Question: I am using FFmpeg to encode and mux raw YUV frames into a .mp4 file. This worked great until I tried to use more exotic resolution like 1440x1080:

After checking my code and updating FFmpeg to the newest nightly build I, i created this mcve:
'''
#include <iostream>
extern "C" {
#include <libavutil/channel_layout.h>
#include <libavutil/opt.h>
#include <libavutil/mathematics.h>
#include <libavutil/timestamp.h>
#include <libavformat/avformat.h>
#include <libswscale/swscale.h>
#include <libswresample/swresample.h>
}
#define STREAM_PIX_FMT AV_PIX_FMT_YUV420P
using namespace std;
struct FFmpegEncoder {
AVStream *avStream;
AVFormatContext *avFormatContext;
AVOutputFormat *avOutputFormat;
AVCodecContext *avCodecContext;
AVCodec *avCodec;
int64_t nextFrameIndex = 0;
AVFrame *frame;
void open(int width, int height, int fps, const char* path);
virtual void encode(AVFrame* frame, int frameLength);
virtual void close();
FFmpegEncoder();
};
void fill_yuv_image3(unsigned char **pict, int frame_index, int width, int height) {
int x, y, i;
i = frame_index;
for (y = 0; y < height; y++)
for (x = 0; x < width; x++)
pict[0][y * width + x] = x + y + i * 3;
for (y = 0; y < height / 2; y++) {
for (x = 0; x < width / 2; x++) {
pict[1][y * (width / 2) + x] = 128 + y + i * 2;
pict[2][y * (width / 2) + x] = 64 + x + i * 5;
}
}
}
void FFmpegEncoder::open(int width, int height, int fps, const char* filename) {
avformat_alloc_output_context2(&avFormatContext, NULL, NULL, filename);
avOutputFormat = avFormatContext->oformat;
avCodec = avcodec_find_encoder(AV_CODEC_ID_H264);
avStream = avformat_new_stream(avFormatContext, NULL);
avStream->id = avFormatContext->nb_streams - 1;
avCodecContext = avcodec_alloc_context3(avCodec);
avCodecContext->codec_id = AV_CODEC_ID_H264;
avCodecContext->bit_rate = width * height * fps;
avCodecContext->width = width;
avCodecContext->height = height;
avStream->time_base.den = fps;
avStream->time_base.num = 1;
avCodecContext->time_base = avStream->time_base;
avCodecContext->gop_size = 15;
avCodecContext->pix_fmt = STREAM_PIX_FMT;
avCodecContext->thread_count = 16;
if (avFormatContext->oformat->flags & AVFMT_GLOBALHEADER) {
avCodecContext->flags |= AV_CODEC_FLAG_GLOBAL_HEADER;
}
avcodec_open2(avCodecContext, avCodec, NULL);
frame = av_frame_alloc();
frame->format = avCodecContext->pix_fmt;
frame->width = avCodecContext->width;
frame->height = avCodecContext->height;
av_frame_get_buffer(frame, 0);
avcodec_parameters_from_context(avStream->codecpar, avCodecContext);
av_dump_format(avFormatContext, 0, filename, 1);
avio_open(&avFormatContext->pb, filename, AVIO_FLAG_WRITE);
avformat_write_header(avFormatContext, NULL);
}
void FFmpegEncoder::encode(AVFrame* frame, int _frameLength) {
AVPacket* pkt = new AVPacket();
av_init_packet(pkt);
frame->pts = nextFrameIndex++;
avcodec_send_frame(avCodecContext, frame);
if (avcodec_receive_packet(avCodecContext, pkt) == 0) {
av_packet_rescale_ts(pkt, avCodecContext->time_base, avStream->time_base);
pkt->stream_index = avStream->index;
av_write_frame(avFormatContext, pkt);
}
delete pkt;
}
void FFmpegEncoder::close() {
av_write_trailer(avFormatContext);
avcodec_free_context(&avCodecContext);
av_frame_free(&frame);
if (!(avOutputFormat->flags & AVFMT_NOFILE)) {
avio_closep(&avFormatContext->pb);
}
avformat_free_context(avFormatContext);
}
FFmpegEncoder::FFmpegEncoder() {
}
int main(int argc, char **argv) {
FFmpegEncoder encoder;
int width = 1440; //when using 1920 here it works fine
int height = 1080;
encoder.open(width, height, 30, "testoutput.mp4");
int frameCount = 200;
//Allocate testframes
unsigned char*** frames = new unsigned char**[frameCount];
for (int i = 0; i < frameCount; i++) {
frames[i] = new unsigned char*[3];
frames[i][0] = new unsigned char[width * height];
frames[i][1] = new unsigned char[(width / 2) * (height / 2)];
frames[i][2] = new unsigned char[(width / 2) * (height / 2)];
fill_yuv_image3(frames[i], i, width, height);
}
AVFrame* avFrame = av_frame_alloc();
avFrame->format = STREAM_PIX_FMT;
avFrame->width = width;
avFrame->height = height;
av_frame_get_buffer(avFrame, 0);
//start encoding
for (int i = 0; i < frameCount; i++) {
memcpy(avFrame->data[0], frames[i][0], width * height);
memcpy(avFrame->data[1], frames[i][1], (width / 2) * (height / 2));
memcpy(avFrame->data[2], frames[i][2], (width / 2) * (height / 2));
encoder.encode(avFrame, 0);
}
encoder.close();
return 0;
}
'''
I know the code is still long but I even removed error handling to reduce its length.
- - -
Creating a file with the same dimensions using ffmpeg from the command line:
'''
ffmpeg -i valid1920x1080.mp4 -s 1440x1080 -c:a copy output.mp4
'''
Is creating valids outputs, so it must be possible.
Which setting is wrong? I looked at the outdated <URL> examples but couldn't explain what I am doing wrong.
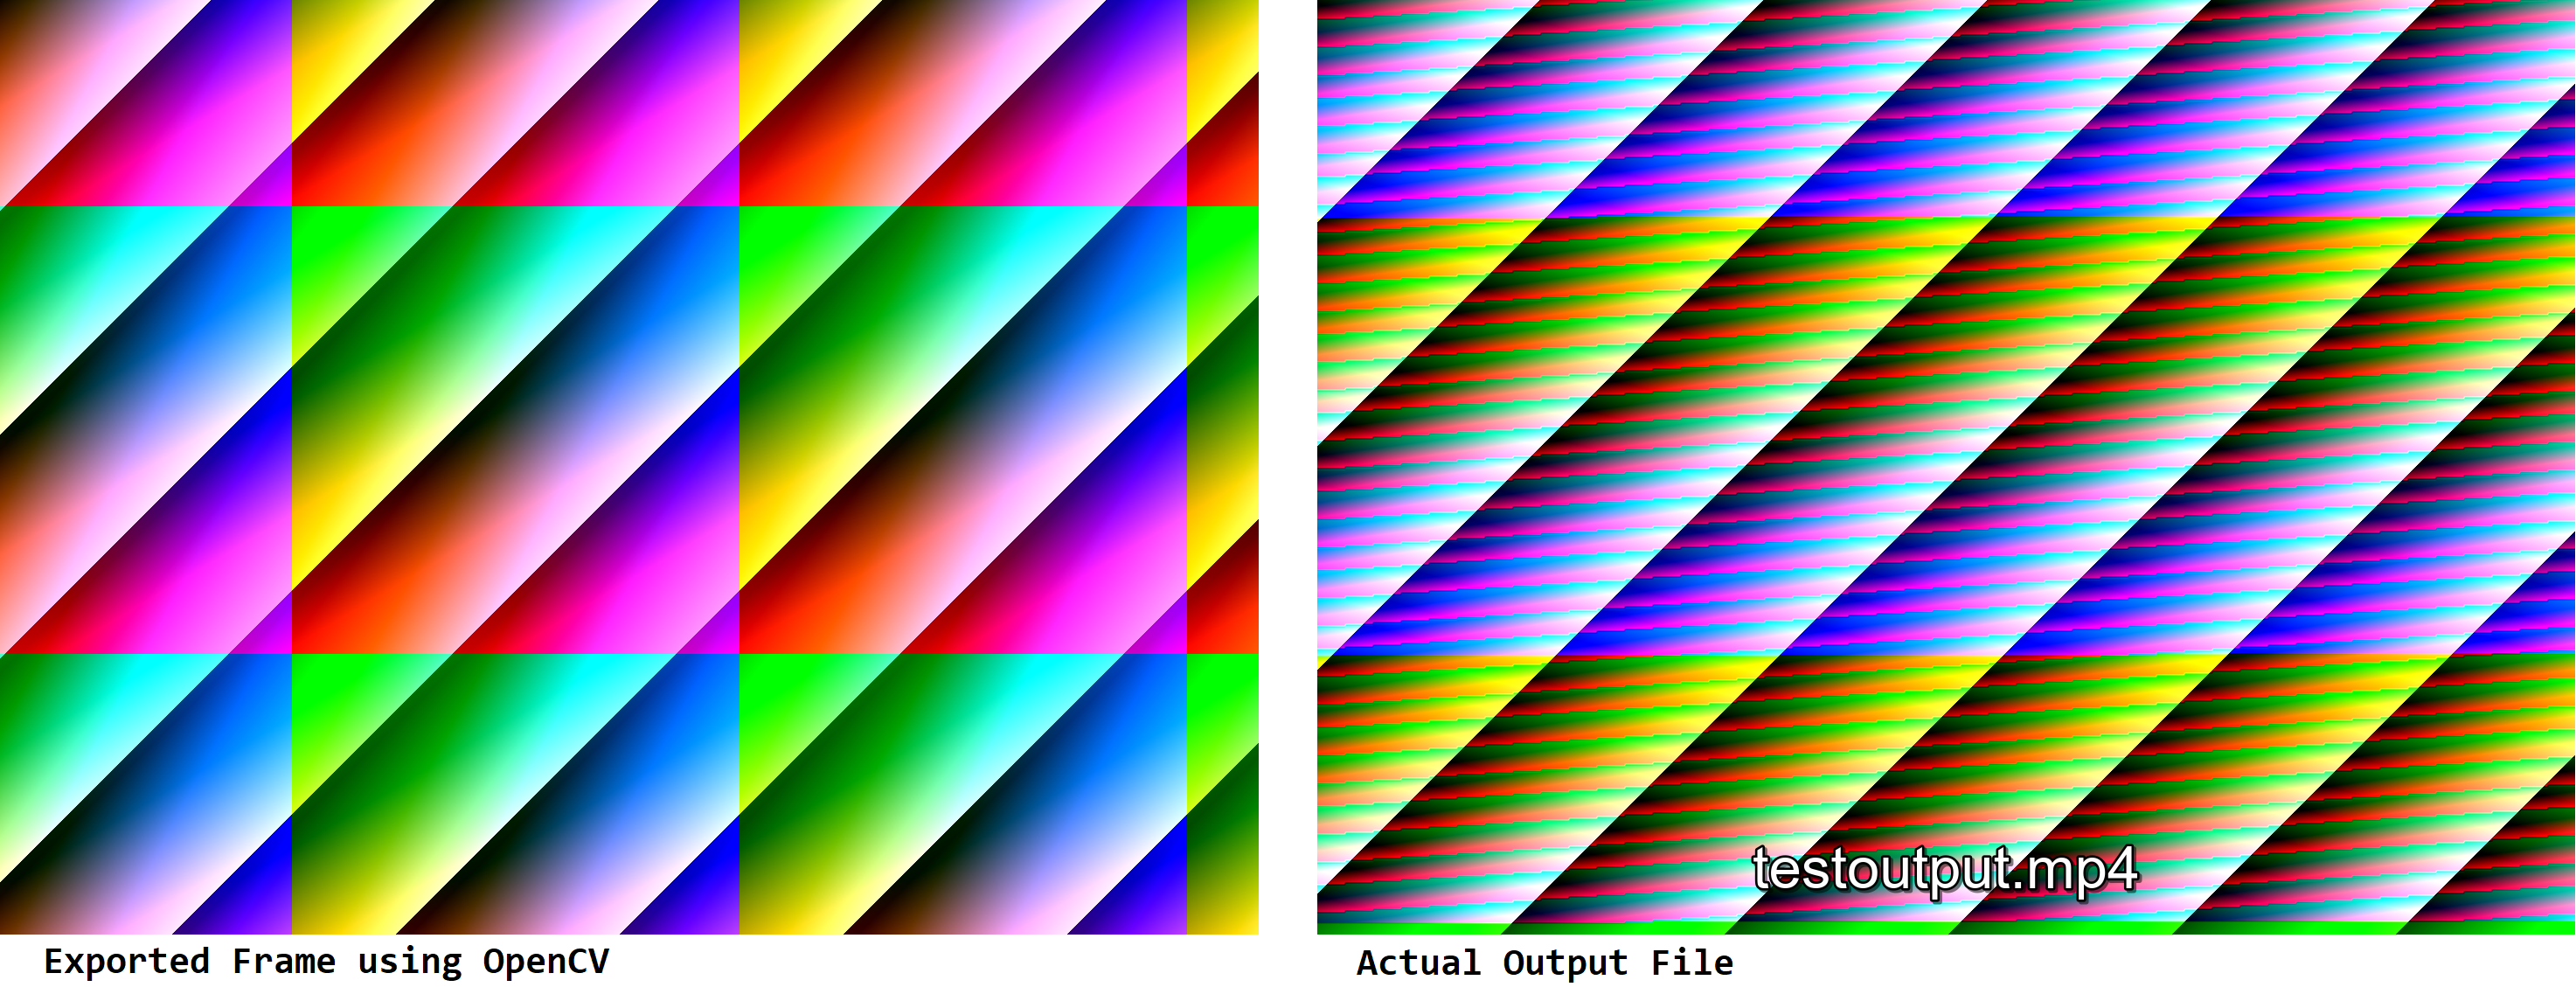
Answer: All planes of a frame sent to the encoder are aligned to a linesize which is a multiple of 32 (or greater). For format YUV420P, the chroma planes have width half that of the luma component. So, for a frame width of 1440, the chroma width is 720, and 720 % 32 != 0. But the U and V buffers have been assigned a naive size of width x height. So when 'memcpy' is carried out, the first '(width/2 - (width/2) % 32)' elements of the next row are copied into the stride-padded elements of the frame sent to the encoder. This will produce a visual distortion as seen in the Q images.
The correction is to pad the raw chroma plane buffers to the stride-aligned sizes. The OP's modifications, as linked in comments, are
'''
void fill_yuv_imageY(unsigned char **pict, int frame_index, int width, int height) {
int x, y, i;
i = frame_index;
for (y = 0; y < height; y++)
for (x = 0; x < width; x++)
pict[0][y * width + x] = x + y + i * 3;
}
void fill_yuv_imageUV(unsigned char **pict, int frame_index, int halfWidth, int height) {
int x, y, i;
for (y = 0; y < height / 2; y++) {
for (x = 0; x < halfWidth; x++) {
pict[1][y * halfWidth + x] = 128 + y + i * 2;
pict[2][y * halfWidth + x] = 64 + x + i * 5;
}
}
}
int roundUp(int numToRound, int multiple){
if (multiple == 0)
return numToRound;
int remainder = numToRound % multiple;
if (remainder == 0)
return numToRound;
return numToRound + multiple - remainder;
}
//Allocating test frames
unsigned char*** frames = new unsigned char**[frameCount];
for (int i = 0; i < frameCount; i++) {
frames[i] = new unsigned char*[3];
frames[i][0] = new unsigned char[width * height];
fill_yuv_imageY(frames[i], i, width, height);
frames[i][1] = new unsigned char[roundUp(width / 2, 32) * (height / 2)];
frames[i][2] = new unsigned char[roundUp(width / 2, 32) * (height / 2)];
fill_yuv_imageUV(frames[i], i, roundUp(width / 2, 32), height);
}
'''